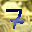
Label: 7